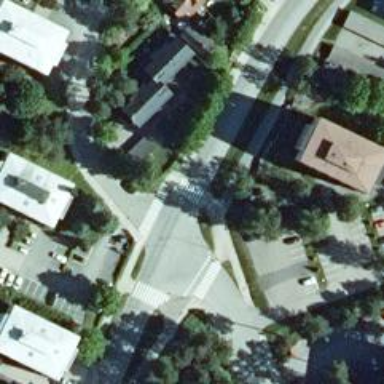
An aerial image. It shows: Uncontrolled road crossing.